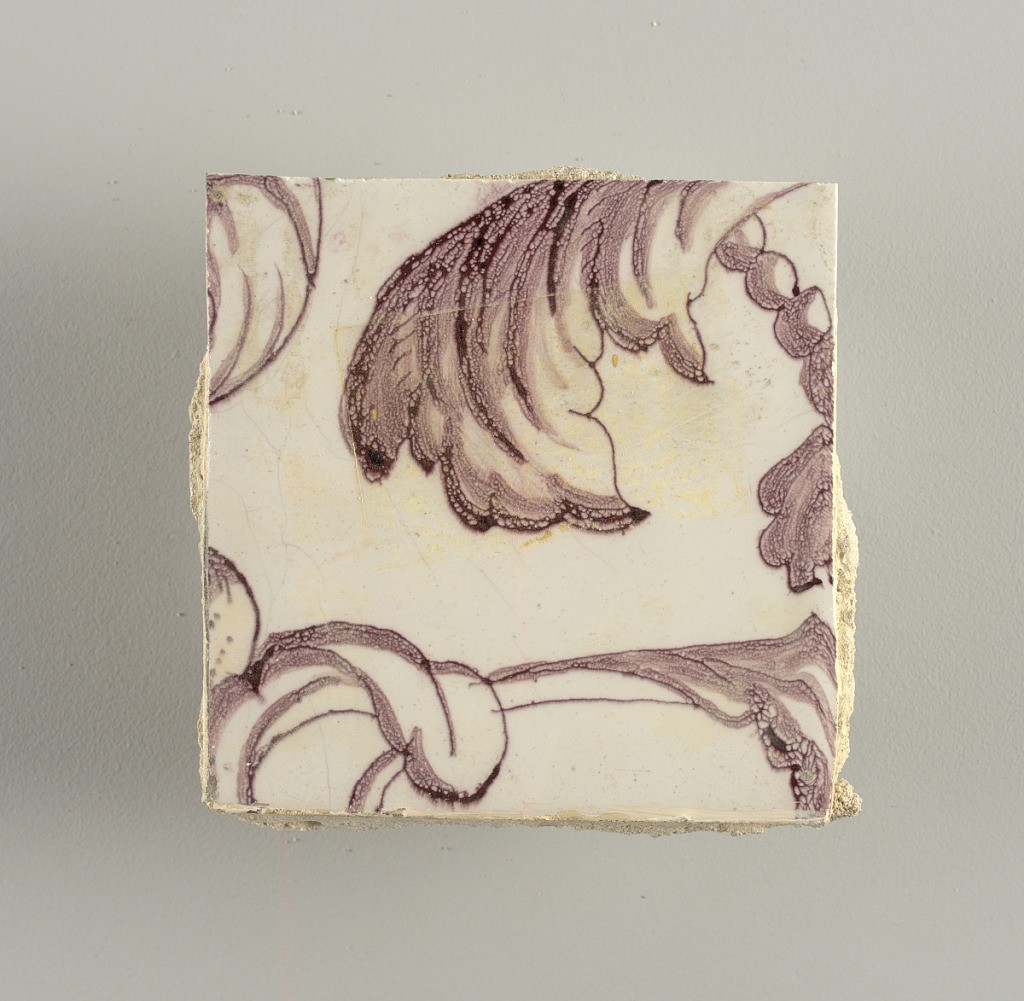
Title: Tile wall facing
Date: ca. 1725
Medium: Tin-glazed earthenware, underglaze
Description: Horizontal rectangle.  Thirty tiles wide and twenty-three tiles high with opening for fireplace eleven tiles wide and ten high.  Foliage arabesques disposed about three vertical axes from which are emphazised by urns at center and right, and at left by the figure of a standing woman carrying an infant on her arm and accompanied by two children.